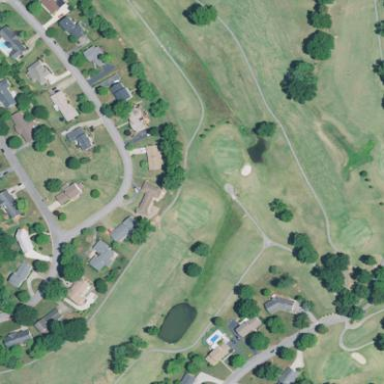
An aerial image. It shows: Grassy area designated as golf fairway.